Question:
This is a PDF generated using wkhtmltopdf and it vertical black lines between. From my analysis, they are caused by the bullet points for list, but they only appear in some pages.
I am generating this PDF directly from a large HTML file.
Is there anyway to rectify this issue?
wkhtmltopdf version: 0.10.0 RC2
Platform: Windows
Tried with other versions and in mac os x also, but these lines appear sometimes in PDFs >10-20 pages
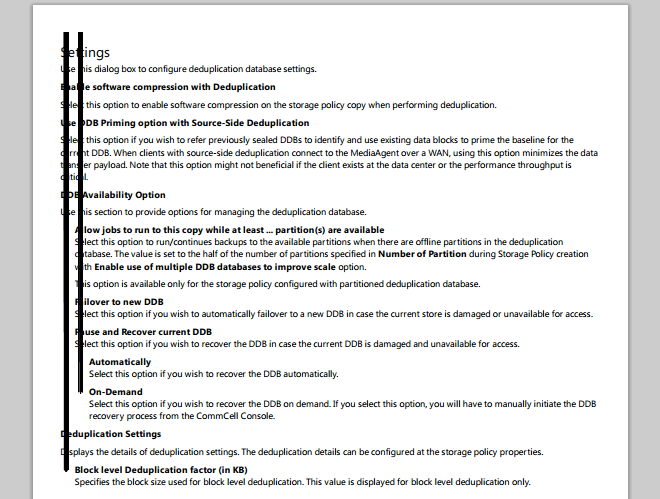
Answer: Basic list ul causes the problem. Solution is to provide custom css for the list tags.
Temporary solution for this problem:
Add the argument "--no-pdf-compression" for PDF generation.
But the drawback is that it results in really big PDF files.
Update: it only works sometimes